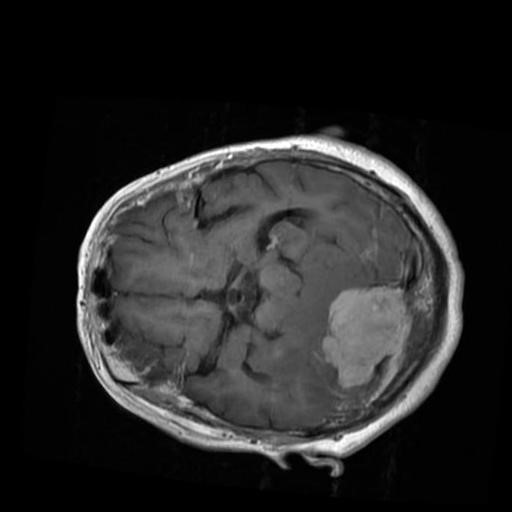
Label: brain_menin